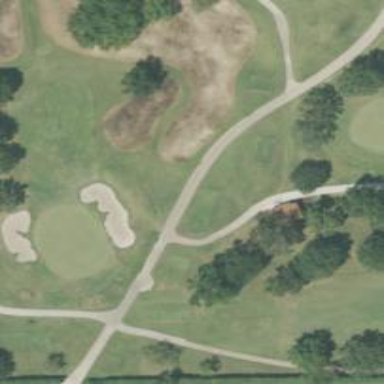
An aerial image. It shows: Footway that serves as golf path.